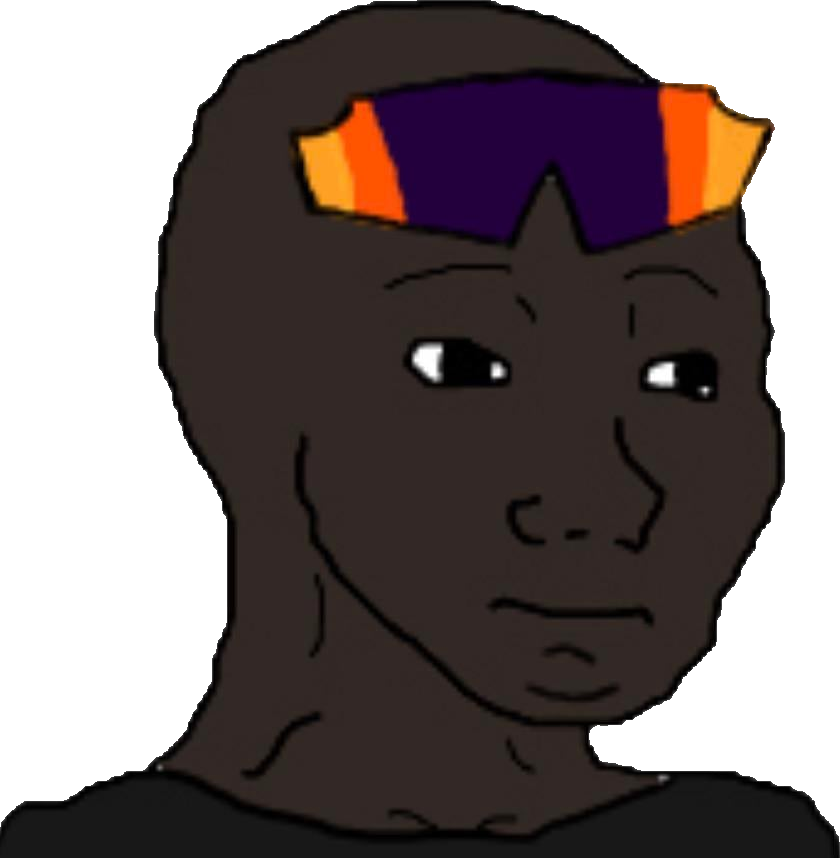
Label: 5_Blackjak